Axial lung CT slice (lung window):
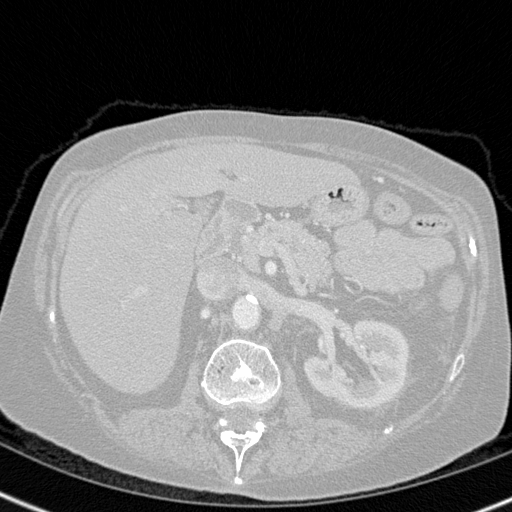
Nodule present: no